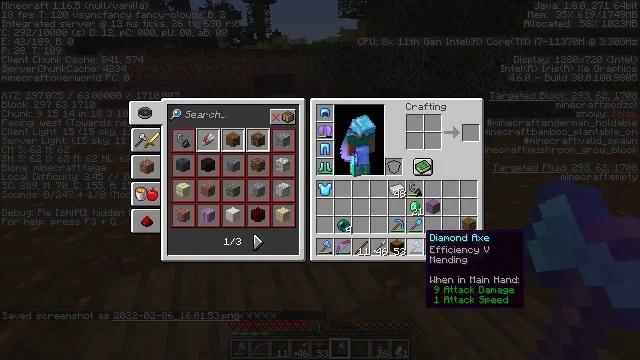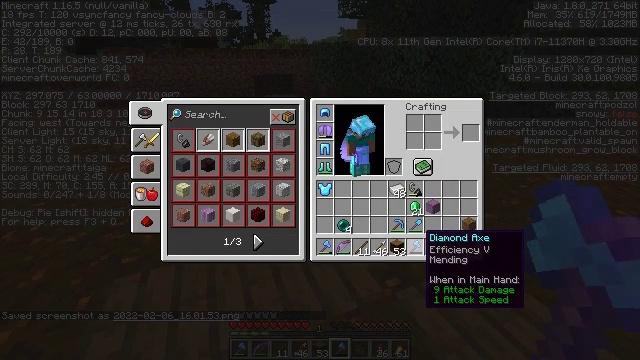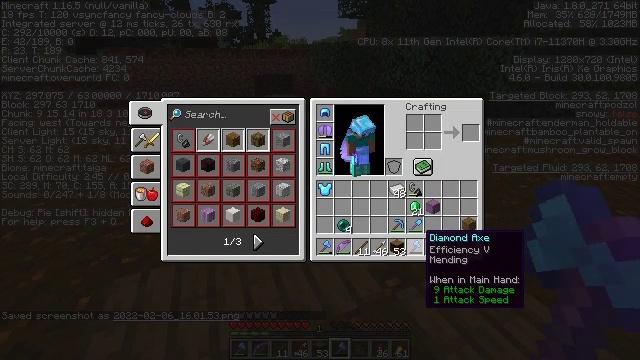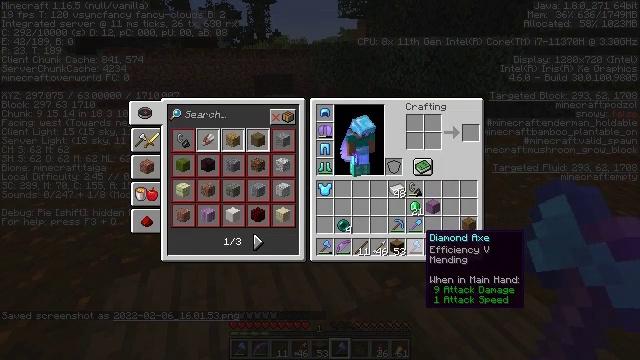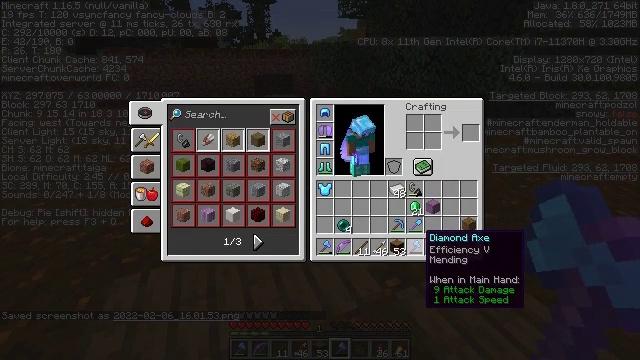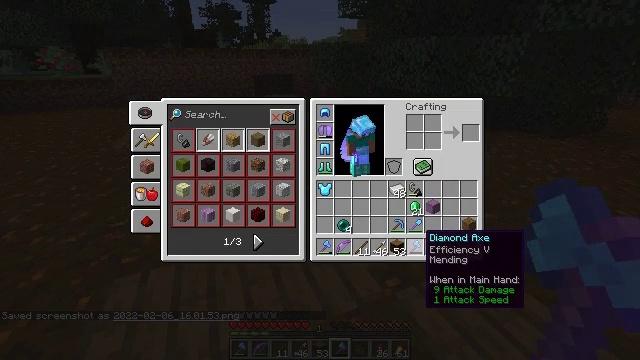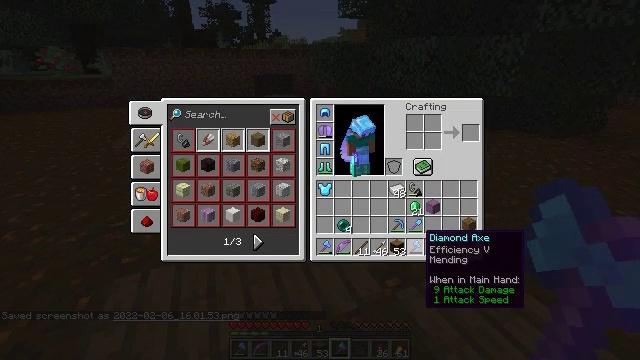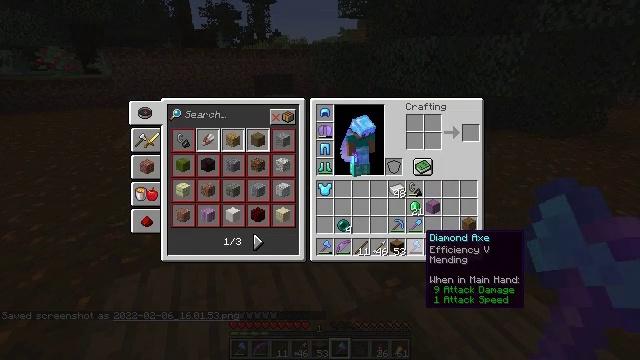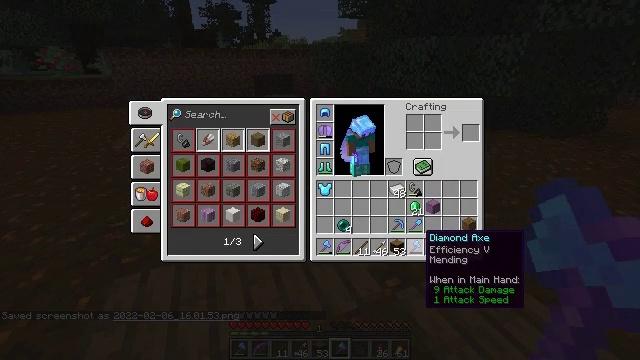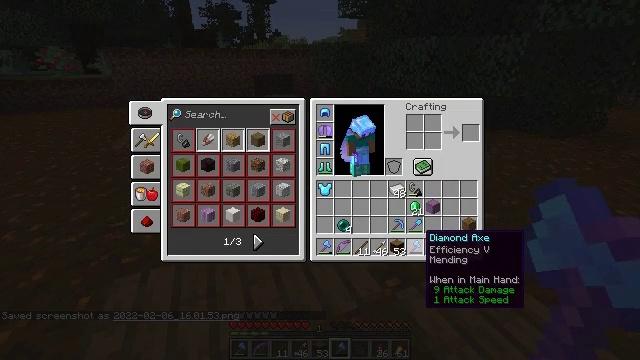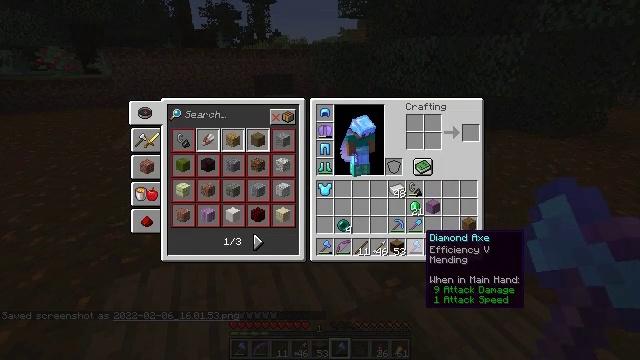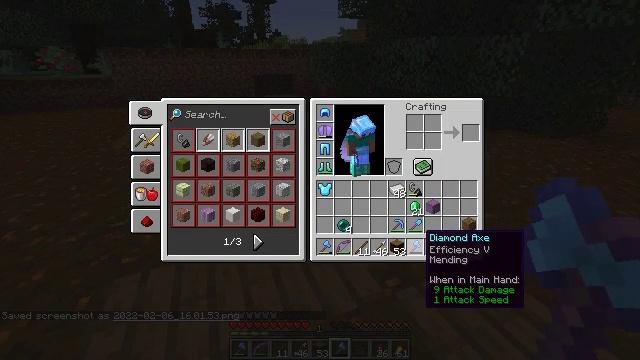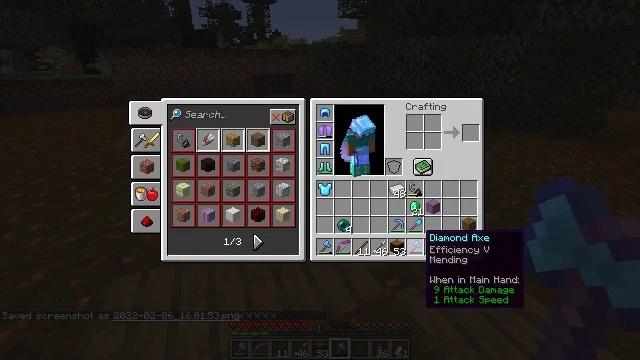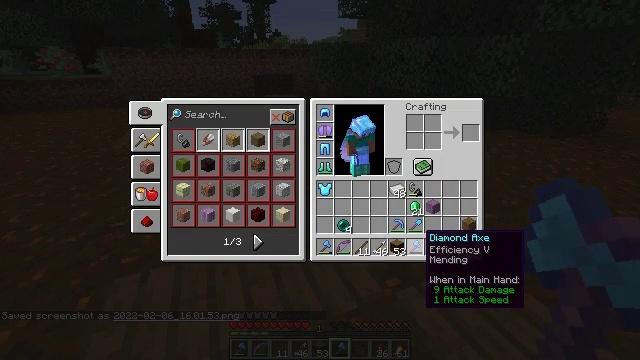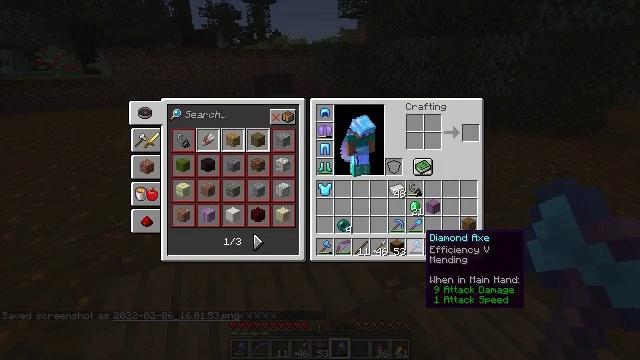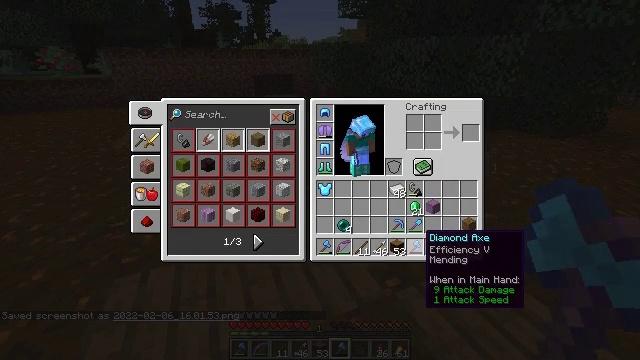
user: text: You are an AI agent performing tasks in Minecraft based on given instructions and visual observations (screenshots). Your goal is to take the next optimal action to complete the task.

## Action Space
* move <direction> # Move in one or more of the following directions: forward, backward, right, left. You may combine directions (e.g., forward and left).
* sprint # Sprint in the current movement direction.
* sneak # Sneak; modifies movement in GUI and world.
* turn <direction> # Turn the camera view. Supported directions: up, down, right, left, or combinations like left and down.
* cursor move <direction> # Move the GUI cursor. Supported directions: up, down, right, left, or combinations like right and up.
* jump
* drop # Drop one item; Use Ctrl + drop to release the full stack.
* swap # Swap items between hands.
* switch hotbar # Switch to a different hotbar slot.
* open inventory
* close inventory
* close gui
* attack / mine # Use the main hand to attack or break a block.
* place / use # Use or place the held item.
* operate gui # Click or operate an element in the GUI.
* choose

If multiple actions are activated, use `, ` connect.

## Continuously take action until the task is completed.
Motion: motion action
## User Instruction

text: Drop a diamond axe.
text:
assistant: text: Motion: no_op
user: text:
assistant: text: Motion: no_op
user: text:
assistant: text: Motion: no_op
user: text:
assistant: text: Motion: no_op
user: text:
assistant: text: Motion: no_op
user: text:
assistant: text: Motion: no_op
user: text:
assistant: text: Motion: no_op
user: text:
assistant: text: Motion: no_op
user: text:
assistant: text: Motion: no_op
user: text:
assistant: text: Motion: no_op
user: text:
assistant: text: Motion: no_op
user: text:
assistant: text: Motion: no_op
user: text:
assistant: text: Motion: no_op
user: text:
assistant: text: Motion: no_op
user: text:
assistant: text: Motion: no_op
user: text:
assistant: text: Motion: no_op
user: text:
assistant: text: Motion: no_op
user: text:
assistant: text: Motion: no_op
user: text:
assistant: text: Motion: no_op
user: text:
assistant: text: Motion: no_op
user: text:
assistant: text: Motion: no_op
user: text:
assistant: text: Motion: no_op
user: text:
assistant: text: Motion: no_op
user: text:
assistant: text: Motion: no_op
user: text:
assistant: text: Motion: no_op
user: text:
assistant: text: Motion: no_op
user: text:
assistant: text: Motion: drop
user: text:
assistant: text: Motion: drop
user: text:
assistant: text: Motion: drop
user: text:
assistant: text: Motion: drop